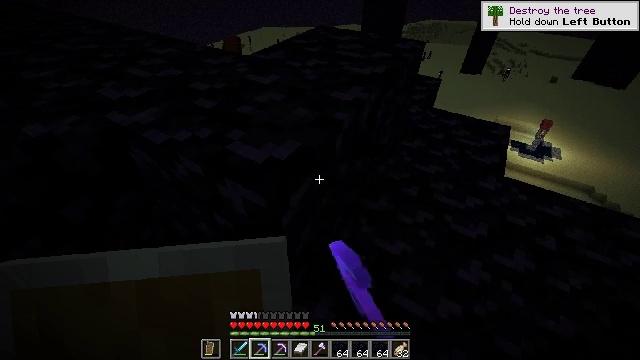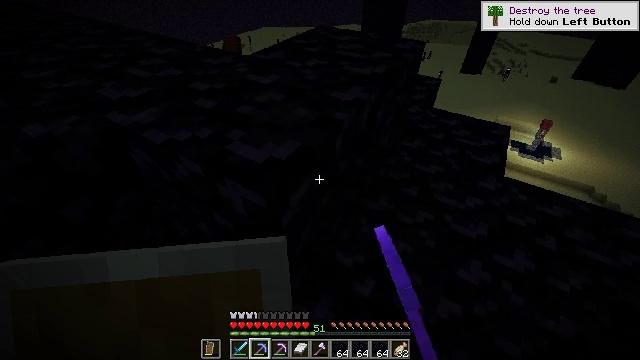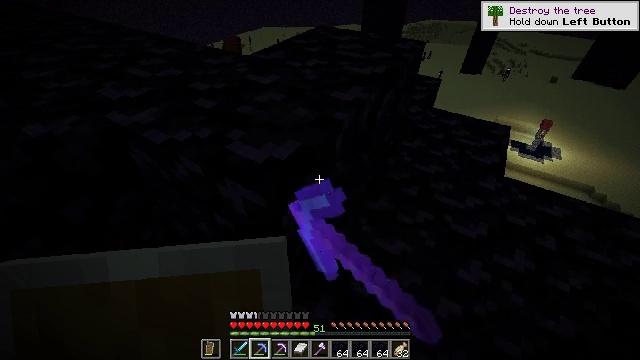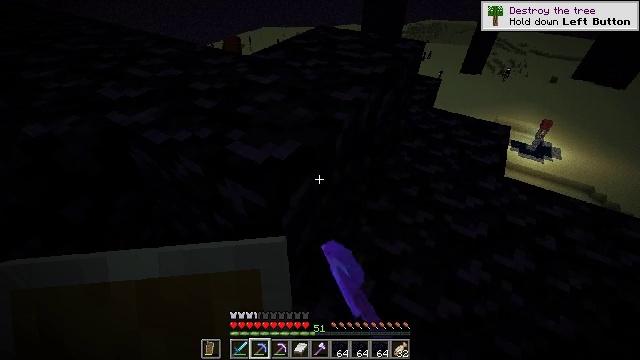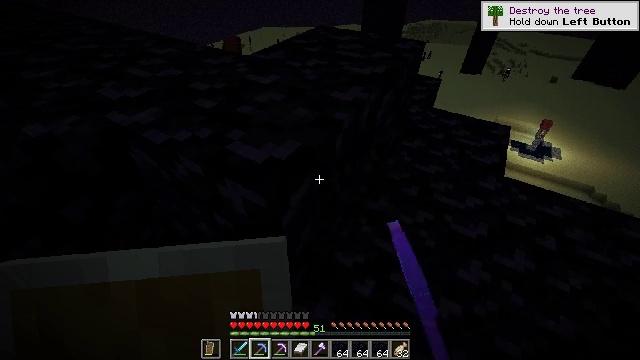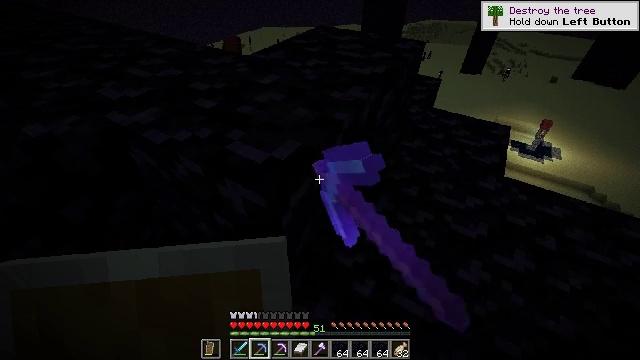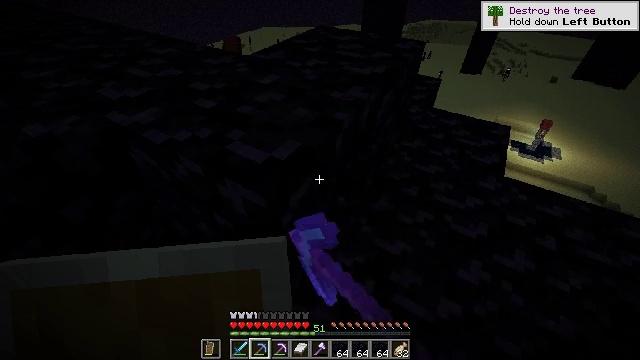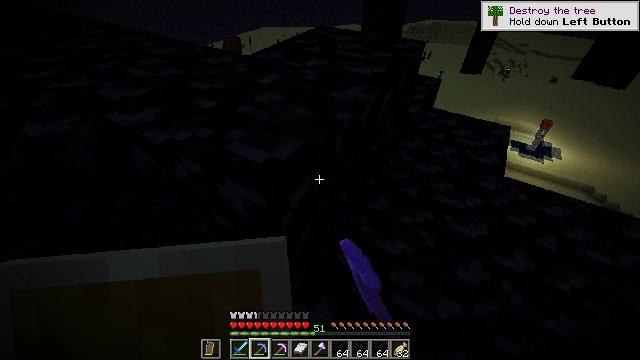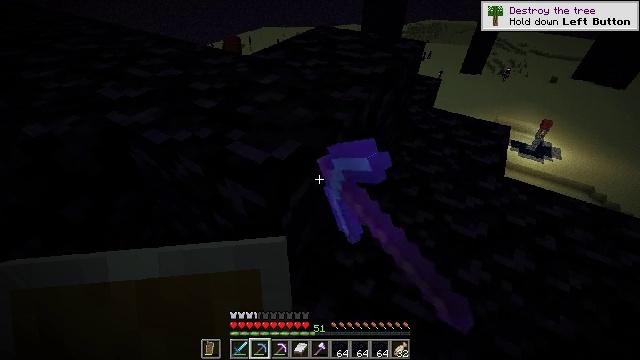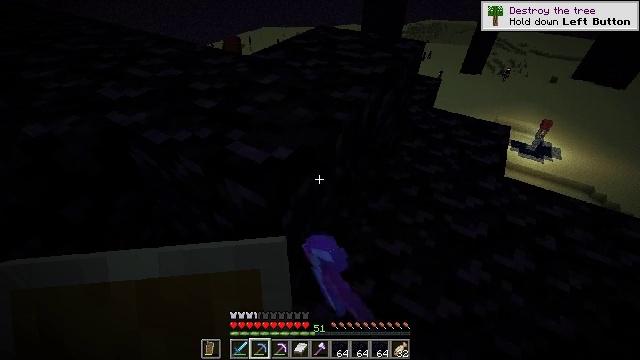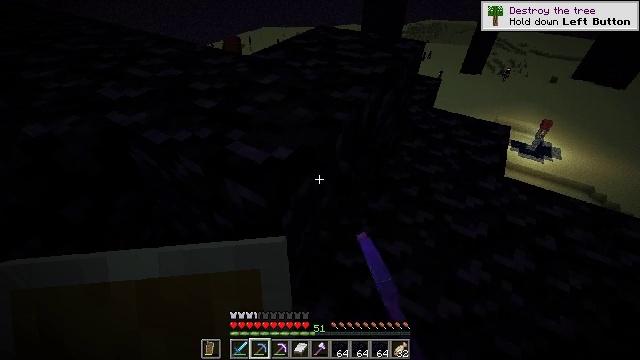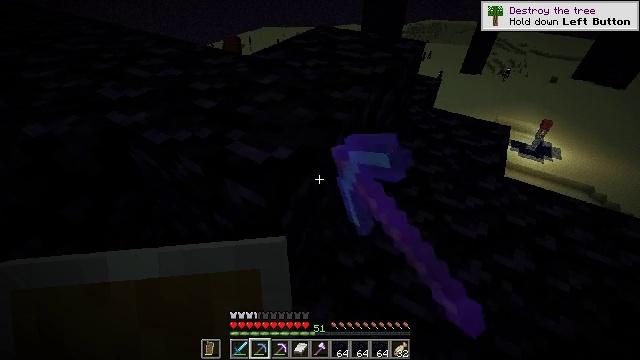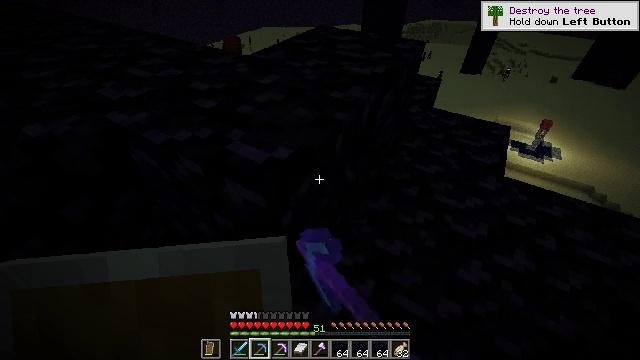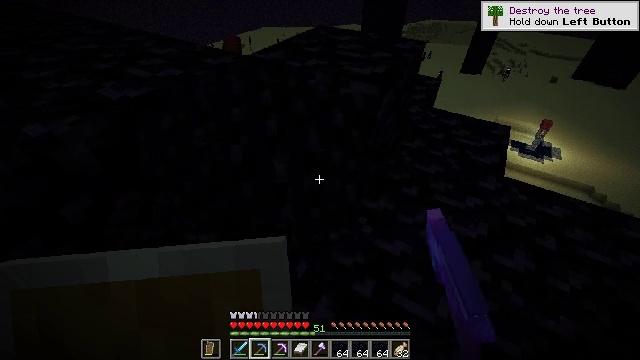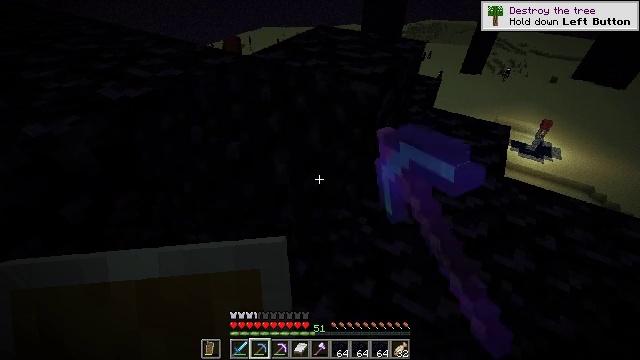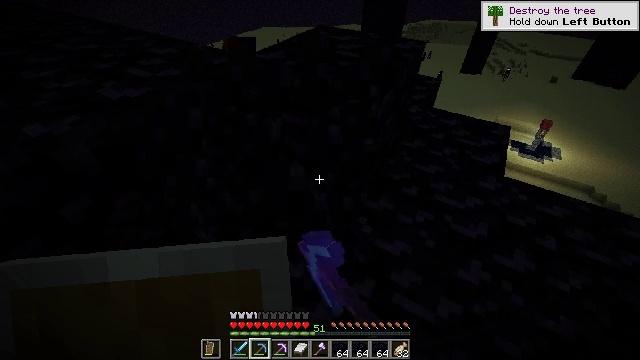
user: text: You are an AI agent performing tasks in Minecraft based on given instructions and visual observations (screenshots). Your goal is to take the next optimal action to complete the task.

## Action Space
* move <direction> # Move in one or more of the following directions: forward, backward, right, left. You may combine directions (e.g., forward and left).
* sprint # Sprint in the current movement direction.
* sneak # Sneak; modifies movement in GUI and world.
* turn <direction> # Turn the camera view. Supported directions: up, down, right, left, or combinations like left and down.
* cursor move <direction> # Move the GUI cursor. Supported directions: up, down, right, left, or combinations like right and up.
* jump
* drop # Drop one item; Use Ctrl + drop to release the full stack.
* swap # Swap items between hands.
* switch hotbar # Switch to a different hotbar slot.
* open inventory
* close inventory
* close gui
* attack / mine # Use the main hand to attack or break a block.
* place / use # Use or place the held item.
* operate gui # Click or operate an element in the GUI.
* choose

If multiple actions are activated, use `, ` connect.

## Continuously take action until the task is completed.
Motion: motion action
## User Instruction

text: Collect obsidian for crafting.
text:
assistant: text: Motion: attack / mine
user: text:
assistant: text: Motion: attack / mine
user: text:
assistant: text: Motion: attack / mine
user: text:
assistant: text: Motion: attack / mine
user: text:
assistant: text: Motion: attack / mine
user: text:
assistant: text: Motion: attack / mine
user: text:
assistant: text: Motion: attack / mine
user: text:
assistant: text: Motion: attack / mine
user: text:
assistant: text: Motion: attack / mine
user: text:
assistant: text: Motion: attack / mine
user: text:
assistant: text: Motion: attack / mine
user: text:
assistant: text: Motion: attack / mine
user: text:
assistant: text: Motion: attack / mine
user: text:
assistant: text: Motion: attack / mine
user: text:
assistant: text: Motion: attack / mine
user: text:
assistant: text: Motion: attack / mine
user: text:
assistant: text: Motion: attack / mine
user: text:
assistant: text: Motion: attack / mine
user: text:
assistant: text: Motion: attack / mine
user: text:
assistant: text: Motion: attack / mine
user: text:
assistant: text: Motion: attack / mine
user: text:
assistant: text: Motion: attack / mine
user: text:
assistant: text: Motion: attack / mine
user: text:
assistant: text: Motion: attack / mine
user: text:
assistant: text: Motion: attack / mine
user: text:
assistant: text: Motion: attack / mine
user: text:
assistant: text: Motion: attack / mine
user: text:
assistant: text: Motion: attack / mine
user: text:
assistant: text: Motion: attack / mine
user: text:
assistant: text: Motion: attack / mine